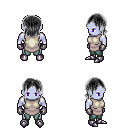
a pixel art fantasy rpg character, male body template, dark elf, purple skin, white tunic, teal pants, gray long bangs hairstyle, metal gloves, metal boots, four views (front, back, left, right), 2x2 character sprite sheet, small pixel art, hard edges, no anti-aliasing